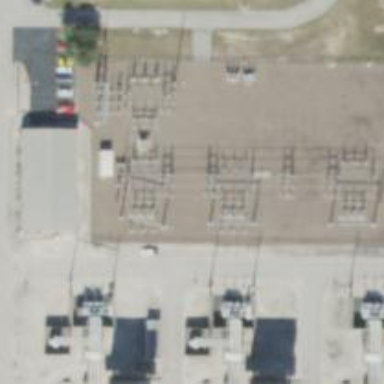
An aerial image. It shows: Switch for power supply.